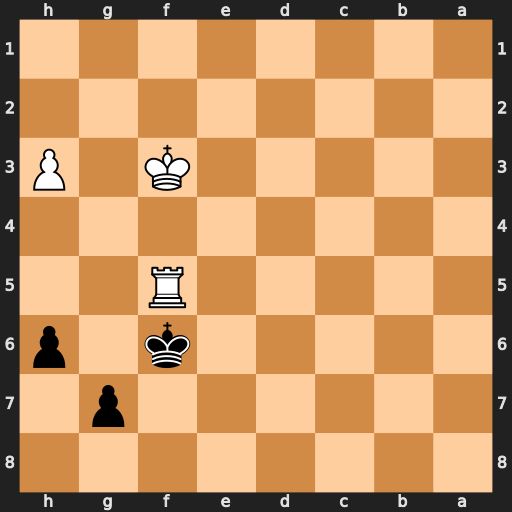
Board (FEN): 8/6p1/5k1p/5R2/8/5K1P/8/8
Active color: b
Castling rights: -
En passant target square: -
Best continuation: Kxf5